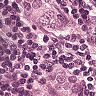
Metastatic tissue present: yes